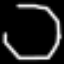
Label: octagon